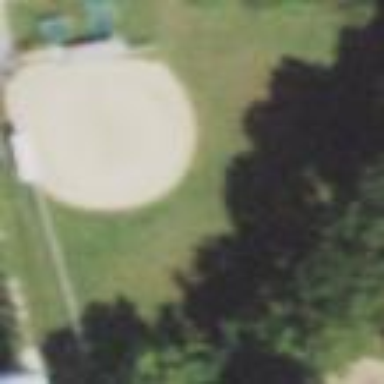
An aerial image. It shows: Baseball pitch for leisure land.